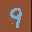
Label: 9